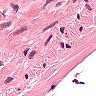
Metastatic tissue present: no